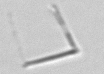
Label: Nanoneis